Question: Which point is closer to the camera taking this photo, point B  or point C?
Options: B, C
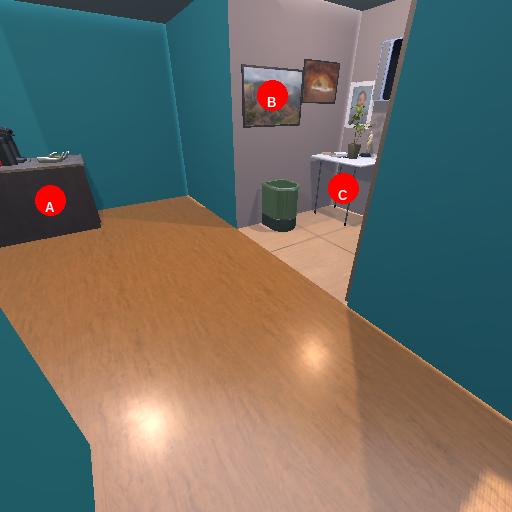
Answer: B